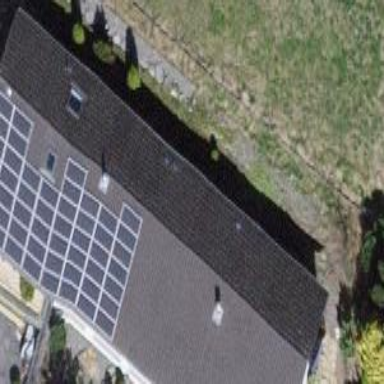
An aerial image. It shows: Small solar photovoltaic panel generator installed on roof.